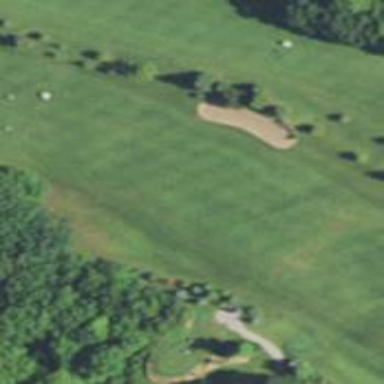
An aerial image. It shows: Golf hole.